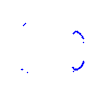
Particle: kaon